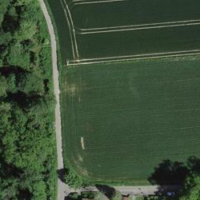
EUNIS habitat code: 52
Species observed at this site:
Urtica dioica